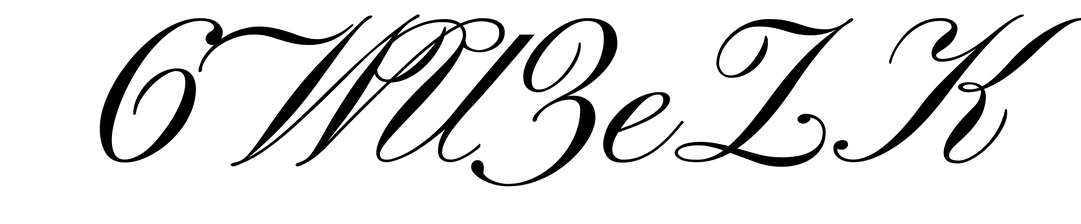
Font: PinyonScript-Regular